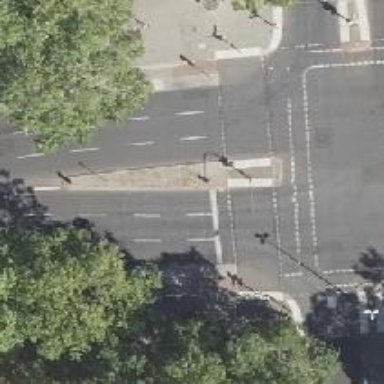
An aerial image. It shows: Road with traffic signals.